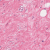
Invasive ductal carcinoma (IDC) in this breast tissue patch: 0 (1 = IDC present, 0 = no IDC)